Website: lowes
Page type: customer-info-address
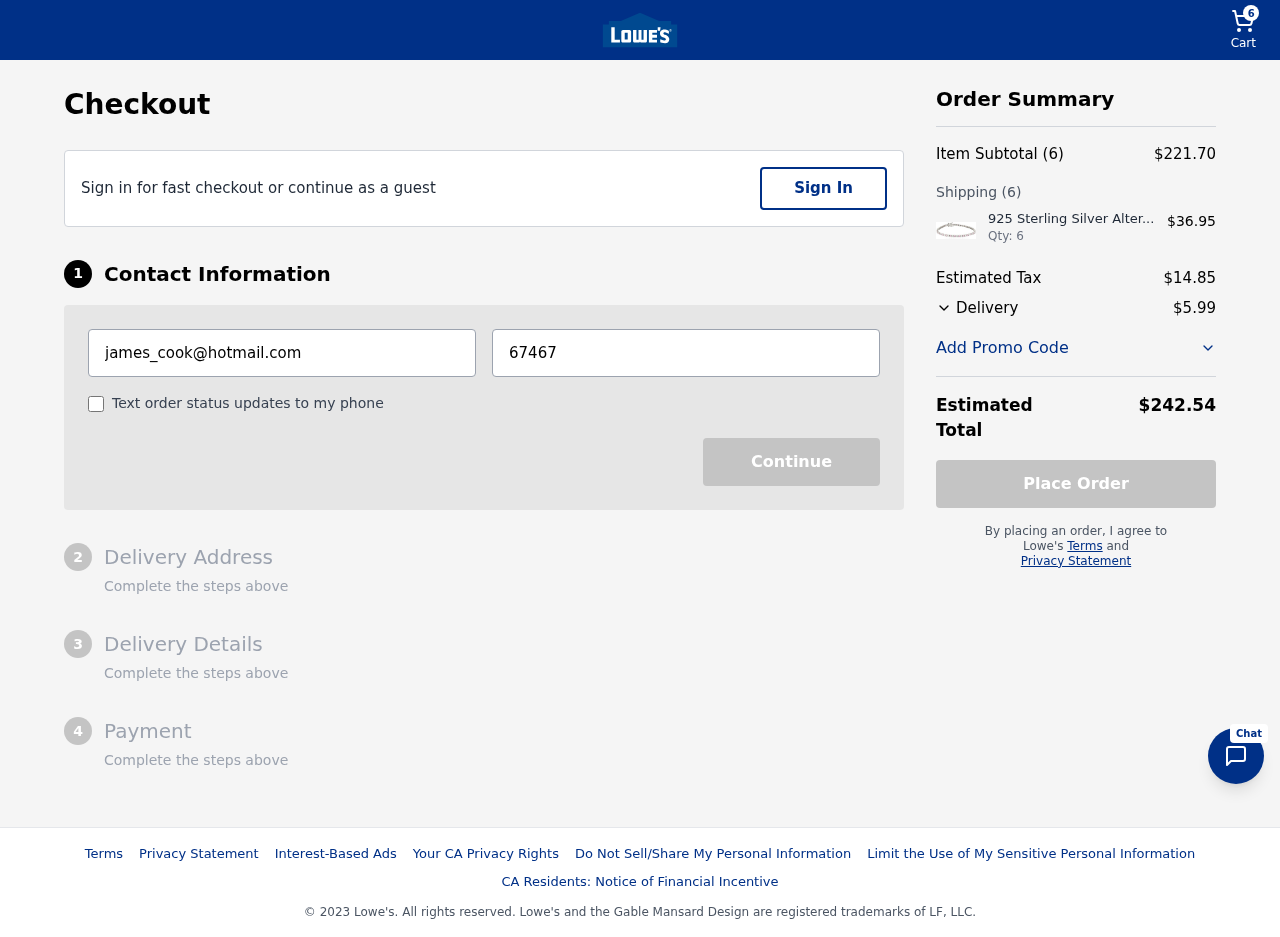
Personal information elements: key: PII_EMAIL
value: james_cook@hotmail.com
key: PII_PHONE
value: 6746793155
Product elements: key: PRODUCT1_NAME
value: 925 Sterling Silver Alternating AAA Cubic Zirconia Tennis Bracelet 19cm
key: PRODUCT1_PRICE
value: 36.95
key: PRODUCT1_QUANTITY
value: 6
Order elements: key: ORDER_NUM_ITEMS
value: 6
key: ORDER_SUBTOTAL
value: $221.70
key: ORDER_NUM_ITEMS2
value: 6
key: ORDER_TAX
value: $14.85
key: ORDER_SHIPPING_COST
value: $5.99
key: ORDER_TOTAL
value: $242.54